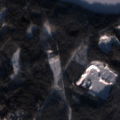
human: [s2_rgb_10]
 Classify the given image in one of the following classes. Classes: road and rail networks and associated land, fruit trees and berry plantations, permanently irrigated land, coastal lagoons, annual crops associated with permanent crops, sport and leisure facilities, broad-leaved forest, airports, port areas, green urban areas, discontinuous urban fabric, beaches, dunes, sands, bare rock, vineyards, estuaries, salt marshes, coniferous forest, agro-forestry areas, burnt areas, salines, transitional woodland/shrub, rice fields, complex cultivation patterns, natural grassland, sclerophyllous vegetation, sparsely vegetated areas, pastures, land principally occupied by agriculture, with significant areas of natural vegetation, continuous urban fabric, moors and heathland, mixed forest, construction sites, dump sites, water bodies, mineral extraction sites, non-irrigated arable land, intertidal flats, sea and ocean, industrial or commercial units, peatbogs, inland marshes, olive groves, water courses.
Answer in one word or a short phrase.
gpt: land principally occupied by agriculture, with significant areas of natural vegetation, coniferous forest, mixed forest, water bodies